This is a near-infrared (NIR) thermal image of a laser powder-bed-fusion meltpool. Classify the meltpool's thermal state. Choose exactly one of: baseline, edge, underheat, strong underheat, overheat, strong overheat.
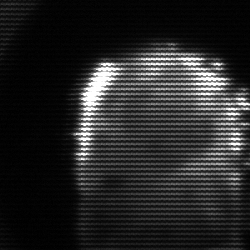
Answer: baseline